Aerial crown-view tile of a tropical tree (Barro Colorado Island, Panama), acquired 20240611:
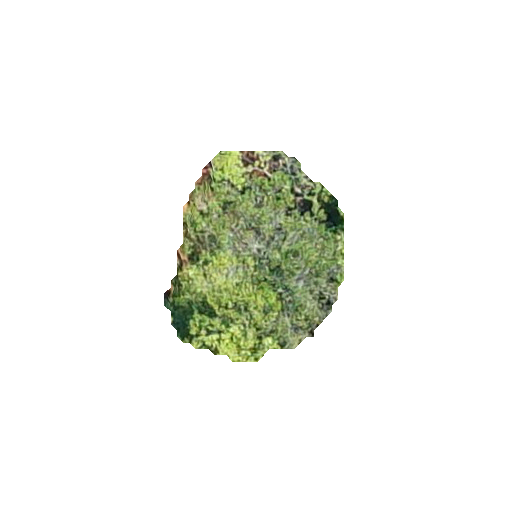
Species: Cassipourea elliptica
GBIF accepted scientific name: Cassipourea elliptica
Crown area: 45.213 m²